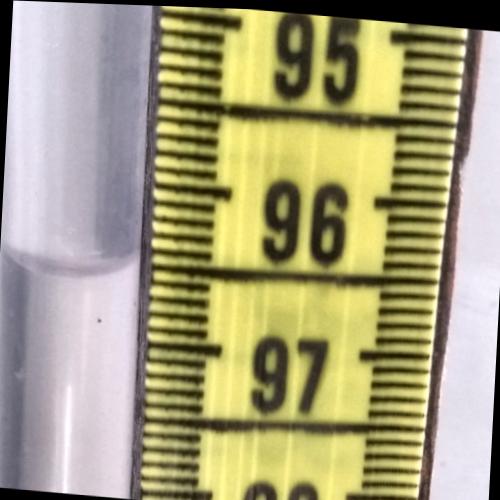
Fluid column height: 96.6 cm